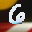
Label: 6